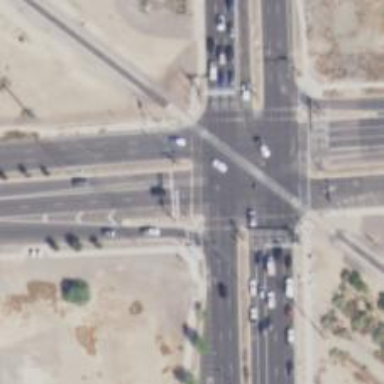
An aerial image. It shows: Crossing road.